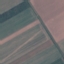
Land use / land cover class: AnnualCrop